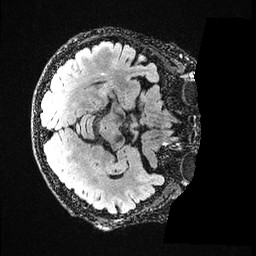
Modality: FLAIR
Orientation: axial
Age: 59
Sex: female
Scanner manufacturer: ge
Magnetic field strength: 3 T
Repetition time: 4.802 s
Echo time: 0.117 s